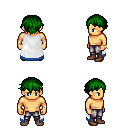
a pixel art fantasy rpg character, male body template, human, tanned skin, white trimmed cape, metal pants, green short bangs hairstyle, bracelets, brown shoes, four views (front, back, left, right), 2x2 character sprite sheet, small pixel art, hard edges, no anti-aliasing